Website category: sports
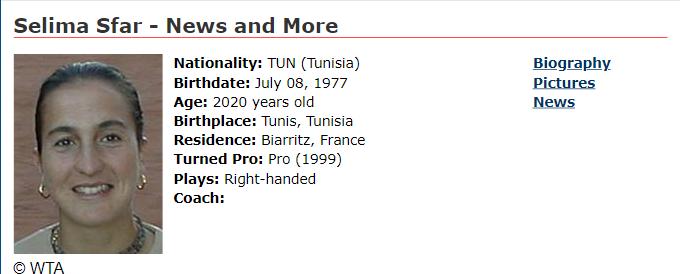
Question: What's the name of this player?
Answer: Selima Sfar

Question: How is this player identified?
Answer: Selima Sfar

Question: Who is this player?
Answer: Selima Sfar

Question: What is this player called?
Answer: Selima Sfar

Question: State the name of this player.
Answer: Selima Sfar

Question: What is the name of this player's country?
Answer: TUN

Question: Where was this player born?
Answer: TUN

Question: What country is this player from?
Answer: TUN

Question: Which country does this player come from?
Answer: TUN

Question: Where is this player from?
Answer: TUN

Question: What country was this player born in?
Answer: TUN

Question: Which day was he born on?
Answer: July 08, 1977

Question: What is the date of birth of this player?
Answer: July 08, 1977

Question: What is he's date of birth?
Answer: July 08, 1977

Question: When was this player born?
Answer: July 08, 1977

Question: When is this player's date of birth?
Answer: July 08, 1977

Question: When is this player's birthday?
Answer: July 08, 1977

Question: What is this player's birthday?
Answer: July 08, 1977

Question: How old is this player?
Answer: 2020 years old

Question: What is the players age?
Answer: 2020 years old

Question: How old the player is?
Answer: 2020 years old

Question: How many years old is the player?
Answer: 2020 years old

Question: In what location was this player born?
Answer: Tunis, Tunisia

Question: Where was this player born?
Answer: Tunis, Tunisia

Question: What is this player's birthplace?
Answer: Tunis, Tunisia

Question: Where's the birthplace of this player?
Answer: Tunis, Tunisia

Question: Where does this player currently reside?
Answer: Biarritz, France

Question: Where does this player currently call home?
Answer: Biarritz, France

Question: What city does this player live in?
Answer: Biarritz, France

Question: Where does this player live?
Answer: Biarritz, France

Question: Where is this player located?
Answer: Biarritz, France

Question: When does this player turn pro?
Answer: Pro (1999)

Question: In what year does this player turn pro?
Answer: Pro (1999)

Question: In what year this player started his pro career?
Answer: Pro (1999)

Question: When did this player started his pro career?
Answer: Pro (1999)

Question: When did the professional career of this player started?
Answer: Pro (1999)

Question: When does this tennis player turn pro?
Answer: Pro (1999)

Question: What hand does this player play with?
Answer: Right-handed

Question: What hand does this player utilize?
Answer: Right-handed

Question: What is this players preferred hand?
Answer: Right-handed

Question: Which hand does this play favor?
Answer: Right-handed

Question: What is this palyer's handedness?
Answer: Right-handed